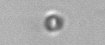
Label: nanoplankton_mix